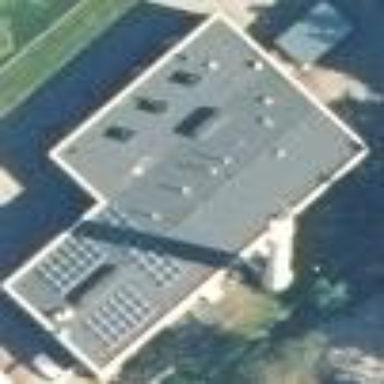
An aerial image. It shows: Building with power generator.